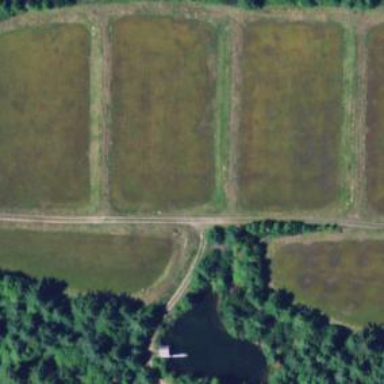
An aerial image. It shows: Farmland where cranberries are grown.